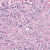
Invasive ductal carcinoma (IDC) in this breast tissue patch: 1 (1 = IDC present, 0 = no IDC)